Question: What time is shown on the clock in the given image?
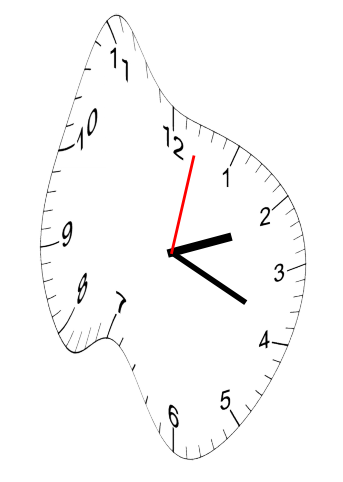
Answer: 02:19:02